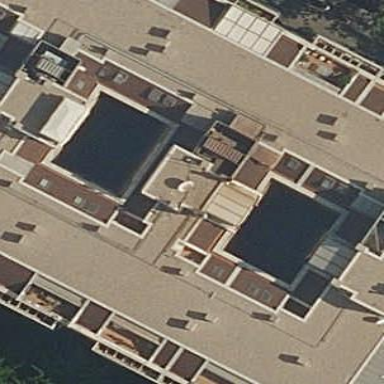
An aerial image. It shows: Image showing building with apartments.